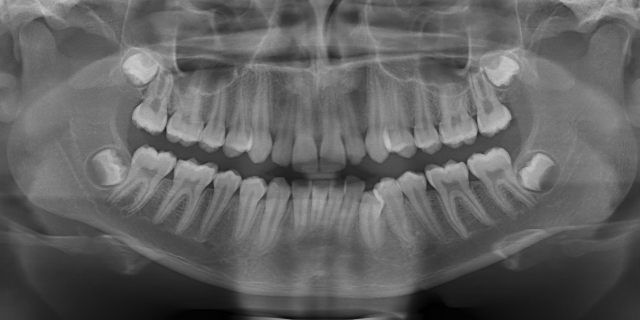
adult